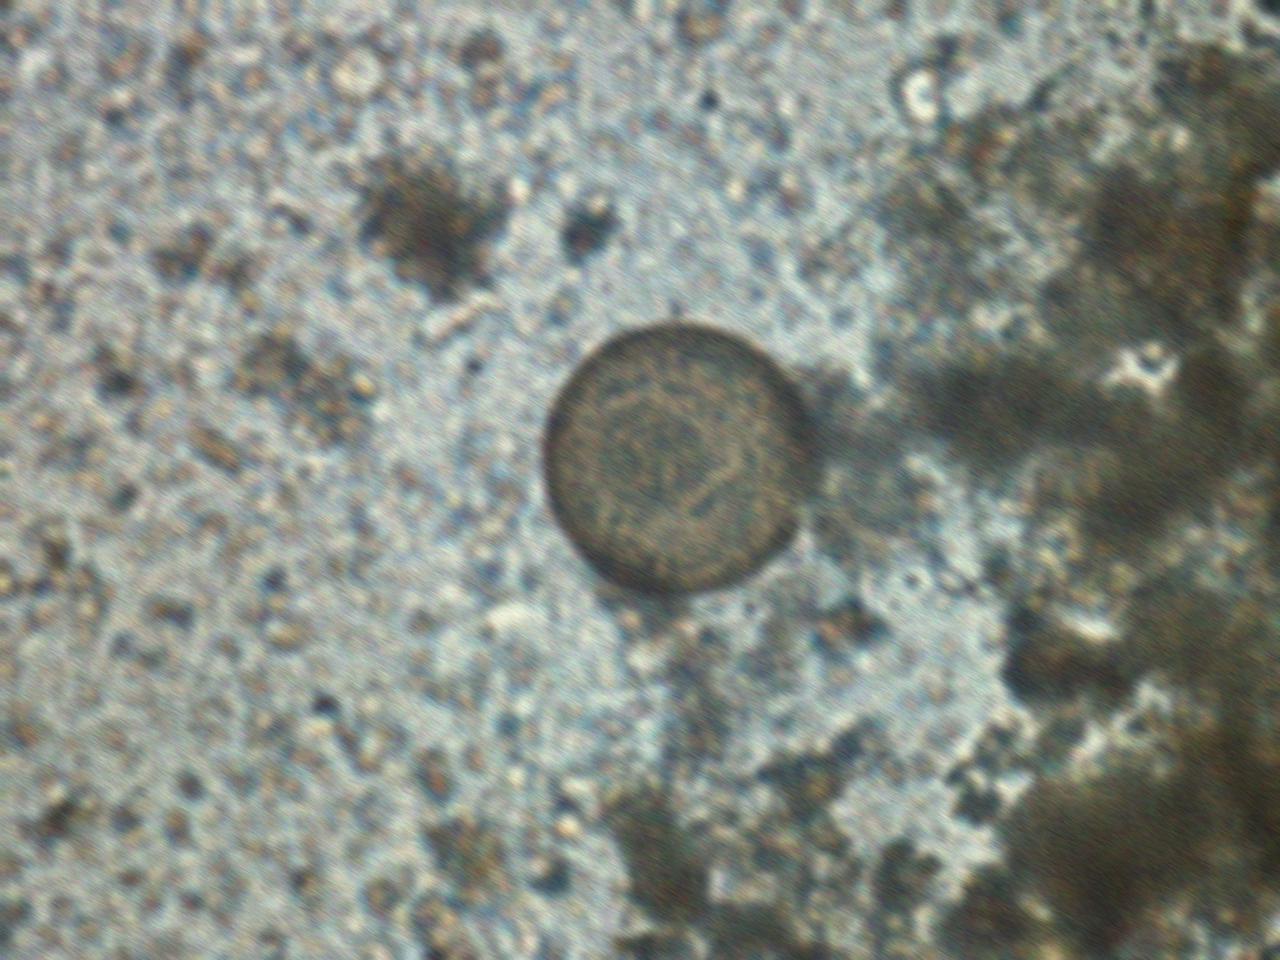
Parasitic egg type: Hymenolepis diminuta